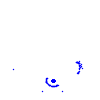
Particle: electron